Question: I am working on a game that features randomly generated caves. It starts by creating a 640x480 field of 16x16 blocks. Then 3 instances of 'CaveMaker' are placed, and these destroy every block they touch, they are supposed to shift direction every few seconds to result in random cave like pathways, but with my code, they turn up like this rubbish:

And I believe it is because the very improvised code I wrote that is supposed to make it change direction:
'''
class CaveMaker(object):
def __init__(self):
self.active=1
self.x=randrange(1,640)
self.y=randrange(1,480)
#Choose a X speed and Y speed
self.direction=(choice([20,-20,1,-1,15,0,-15]),choice([20,-20,1,-1,15,0,-15]))
self.rect=pygame.Rect(self.x,self.y,75,75)
#Set amount of time to move this direction
self.timeout=choice([30,50,70,90,110])
self.destroytime=randrange(200,360)
def Update(self):
if self.active==1:
#Move in a certain direction?
self.x+=self.direction[0]
self.y+=self.direction[1]
self.timeout-=1
if self.timeout==0:
#Change direction?
self.direction= (choice([20,-20,1,-1,15,0,-15]),choice([20,-20,1,-1,15,0,-15]))
self.timeout=choice([30,50,70,90,110])
self.destroytime-=1
if self.destroytime==0:
self.active=0
self.rect=pygame.Rect(self.x,self.y,60,60)
'''
So how do I tell the object to move random directions?
Here is my full code:
'''
import pygame
from pygame.locals import *
from collections import namedtuple
from random import randrange,choice
pygame.init()
screen=pygame.display.set_mode((640,480))
Move = namedtuple('Move', ['up', 'left', 'right'])
max_gravity=50
class Block(object):
def __init__(self,x,y):
self.x=x
self.y=y
self.rect=pygame.Rect(self.x,self.y,16,16)
class CaveMaker(object):
def __init__(self):
self.active=1
self.x=randrange(1,640)
self.y=randrange(1,480)
#Choose a X speed and Y speed
self.direction=(choice([20,-20,1,-1,15,0,-15]),choice([20,-20,1,-1,15,0,-15]))
self.rect=pygame.Rect(self.x,self.y,75,75)
#Set amount of time to move this direction
self.timeout=choice([30,50,70,90,110])
self.destroytime=randrange(200,360)
def Update(self):
if self.active==1:
#Move in a certain direction?
self.x+=self.direction[0]
self.y+=self.direction[1]
self.timeout-=1
if self.timeout==0:
#Change direction?
self.direction=(choice([20,-20,1,-1,15,0,-15]),choice([20,-20,1,-1,15,0,-15]))
self.timeout=choice([30,50,70,90,110])
self.destroytime-=1
if self.destroytime==0:
self.active=0
self.rect=pygame.Rect(self.x,self.y,60,60)
class Player(object):
def __init__(self, x, y):
self.rect = pygame.Rect(x,y,16,16)
self.on_ground = True
self.xvel = 0
self.yvel = 0
self.jump_speed = 5
self.move_speed = 2
def update(self, move, blocks):
if move.up and self.on_ground:
self.yvel -= self.jump_speed
if move.left:
self.xvel = -self.move_speed
if move.right:
self.xvel = self.move_speed
if not self.on_ground:
self.yvel += 0.3
if self.yvel > max_gravity: self.yvel = max_gravity
if not (move.left or move.right):
self.xvel = 0
self.rect.left += self.xvel
self.collide(self.xvel, 0, blocks)
self.rect.top += self.yvel
self.on_ground = False;
self.collide(0, self.yvel, blocks)
def collide(self, xvel, yvel, blocks):
for block in [blocks[i] for i in self.rect.collidelistall(blocks)]:
if xvel > 0:
self.rect.right = block.rect.left
if xvel < 0:
self.rect.left = block.rect.right
if yvel > 0:
self.rect.bottom = block.rect.top
self.on_ground = True
self.yvel = 0
if yvel < 0: self.rect.top = block.rect.bottom;self.yvel=0
blocks=[]
cavemakes=[]
gen=1
genx=0
geny=0
px=0
py=0
cavemakes.append(CaveMaker());cavemakes.append(CaveMaker());cavemakes.append(CaveMaker());cavemakes.append(CaveMaker());
while True:
key=pygame.key.get_pressed()
if gen==1:
blocks.append(Block(genx,geny))
geny+=16
if geny>480:
geny=0
genx+=16
if genx>640:
gen=2
elif gen==2:
screen.fill((5,80,200))
for b in blocks:
pygame.draw.rect(screen, (90,90,90), b.rect, 0)
for c in cavemakes:
if c.active==0:
gen='done'
while any(b.rect.collidepoint(px, py) for b in blocks):
px=randrange(1,630)
py=randrange(1,470)
player=Player(px,py)
c.Update()
for b in blocks:
if b.rect.colliderect(c.rect):
blocks.remove(b)
pygame.display.flip()
if gen=='done':
screen.fill((5,80,200))
for b in blocks:
pygame.draw.rect(screen, (90,90,90), b.rect, 0)
for e in pygame.event.get():
if e.type==KEYUP:
if e.key==K_r:
blocks=[]
cavemakes=[]
gen=1
genx=0
geny=0
px=0
py=0
cavemakes.append(CaveMaker());cavemakes.append(CaveMaker());cavemakes.append(CaveMaker());cavemakes.append(CaveMaker());
if e.type==QUIT:
exit()
move = Move(key[K_w], key[K_a], key[K_d])
player.update(move,blocks)
pygame.draw.rect(screen, (5,200,5), player.rect, 3)
pygame.display.flip()
'''
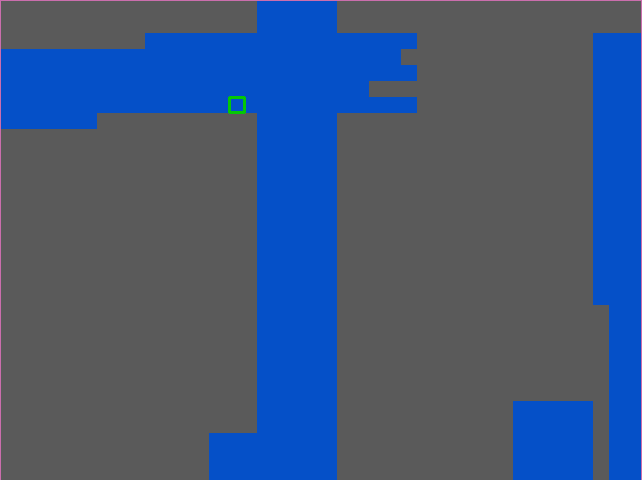
Answer: Some pseudo/C# code:
'''
// lets say we have 4 directions
// we generate random number for it
int randomDirection = Random.Next(0, 4);
// 0:MoveUp()
// 1:MoveDown()
// 2:MoveLeft()
// 3:MoveRight()
// then we check what random direction number we got
// and execute specific method for it
switch(randomDirection)
{
case 0:
player.MoveUp();
break;
case 1:
player.MoveDown();
break;
case 3:
player.MoveDown();
break;
case 4:
player.MoveDown();
break;
}
'''
I just found out that there is no case/switch statement in Python. Check this <URL> to see how to replace it.